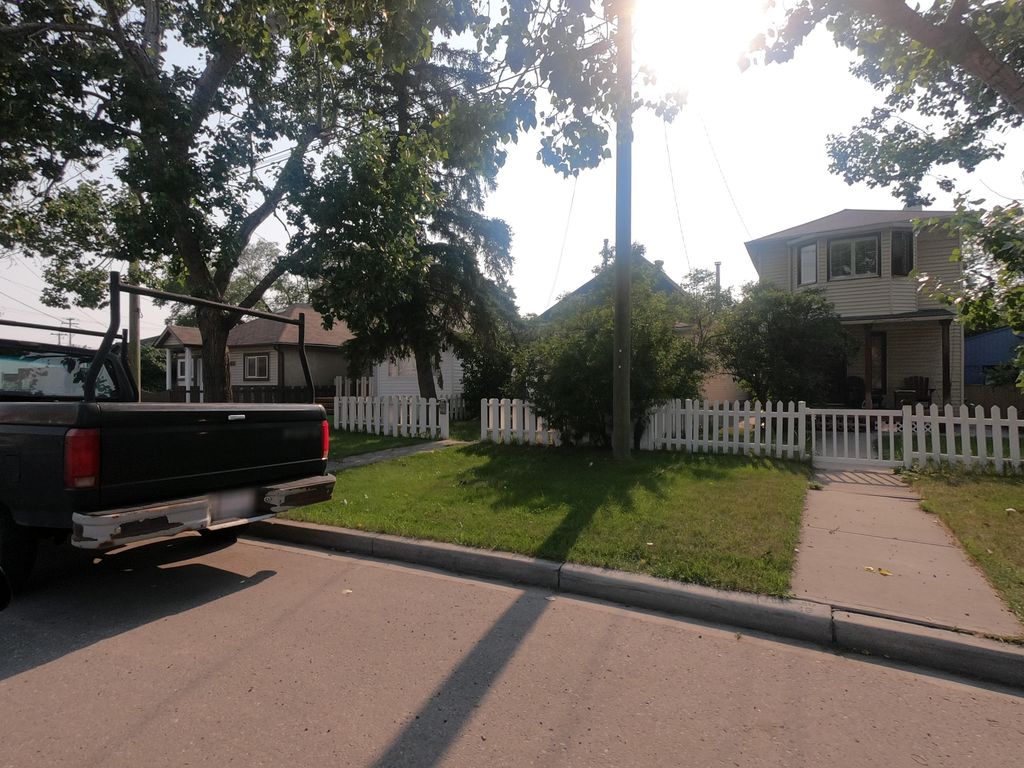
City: calgary